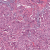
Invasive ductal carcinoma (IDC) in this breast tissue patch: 1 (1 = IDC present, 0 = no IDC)